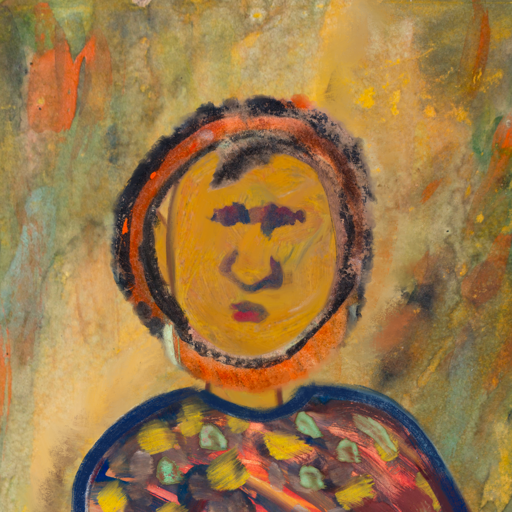
Background: Comrade, Head And Neck Front: After_Raid, Face Front: In_The_Sun, Bust: Mother_And_Son_Mother, Hair Front: Childish, Head Accessory: Blank, Second Necklace: Blank, Necklace: Blank, Baby: Blank